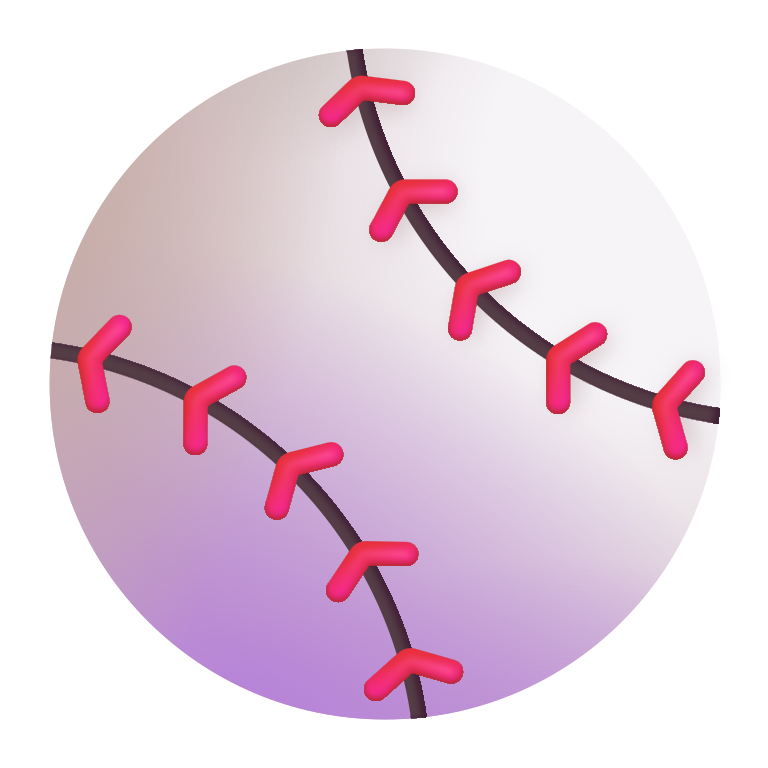
baseball color